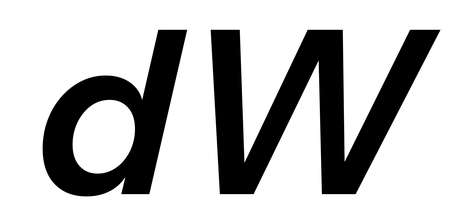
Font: InstrumentSans-Italic_SemiBold_Italic